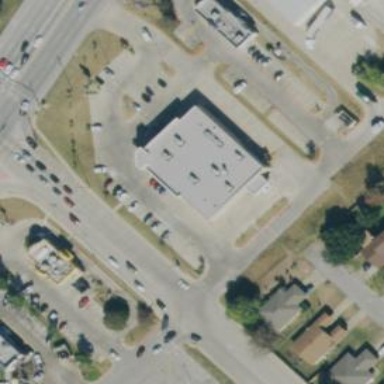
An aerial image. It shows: Pharmacy providing healthcare services.